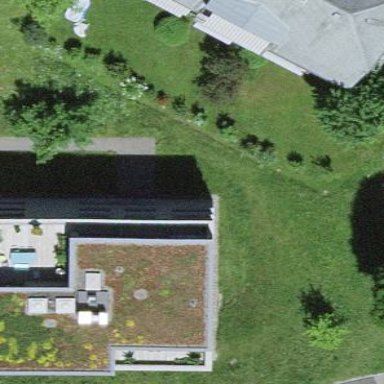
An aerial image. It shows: Flat-roofed residential building.